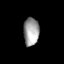
Tissue: lung
Cell type: Epithelial cells
Senescence score: 0.1332
Nuclear area (px): 425
Mean DAPI intensity: 159.132